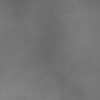
Atmospheric dust classification: dusty